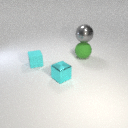
small cyan rubber cube to the left of large green rubber sphere